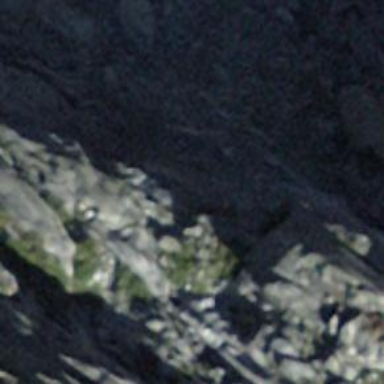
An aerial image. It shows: Cliff in nature.